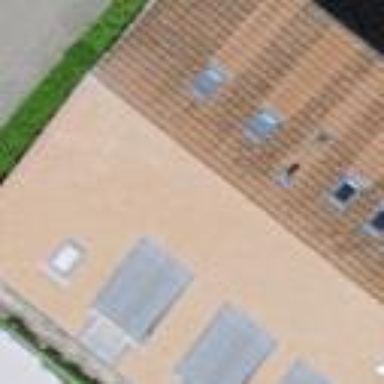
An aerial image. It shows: Residential building with gabled roof.